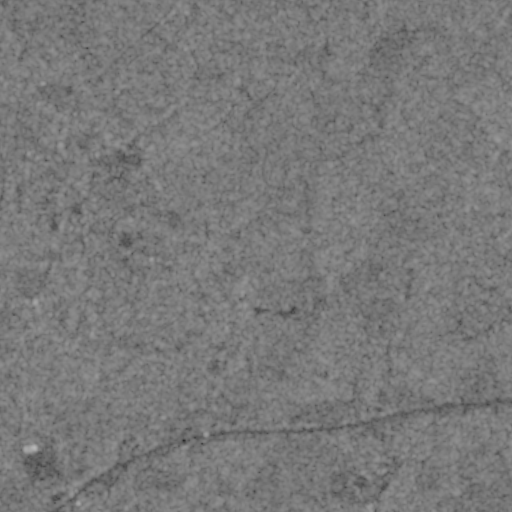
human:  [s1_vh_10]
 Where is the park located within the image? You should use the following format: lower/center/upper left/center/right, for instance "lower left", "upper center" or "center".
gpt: The park is located in the lower of the image.
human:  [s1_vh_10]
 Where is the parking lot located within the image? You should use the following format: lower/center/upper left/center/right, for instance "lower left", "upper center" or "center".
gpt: The parking lot is located in the lower left of the image.
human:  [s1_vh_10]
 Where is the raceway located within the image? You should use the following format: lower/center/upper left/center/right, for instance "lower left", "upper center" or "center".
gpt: The raceway is located in the lower right of the image.
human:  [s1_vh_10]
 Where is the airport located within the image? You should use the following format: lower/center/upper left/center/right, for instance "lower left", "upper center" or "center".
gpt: There is no airport in the image.

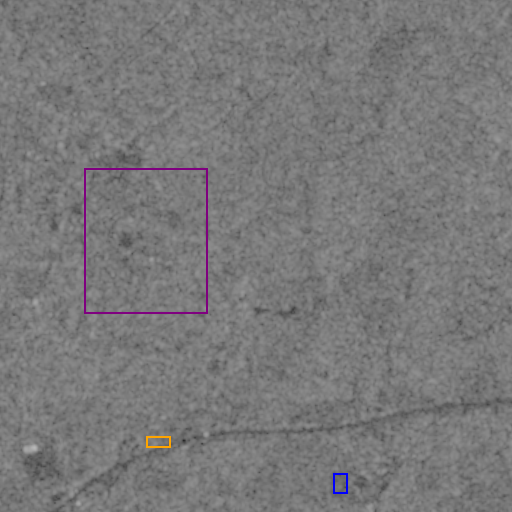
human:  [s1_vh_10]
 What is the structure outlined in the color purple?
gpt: The structure outlined in purple is a crop field.
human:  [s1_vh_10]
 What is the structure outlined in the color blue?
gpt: The structure outlined in blue is a park.
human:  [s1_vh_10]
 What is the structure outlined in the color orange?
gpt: The structure outlined in orange is a parking lot.
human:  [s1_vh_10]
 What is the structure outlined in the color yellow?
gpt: There is no yellow outline.